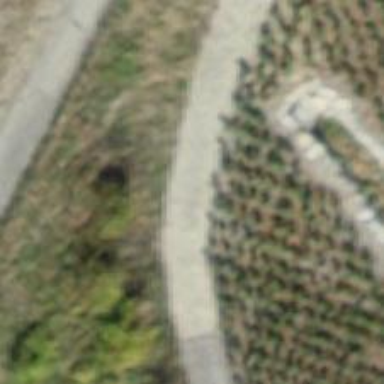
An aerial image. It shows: Track road with ground surface.